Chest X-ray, PA view. Patient: 59 years old, sex M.
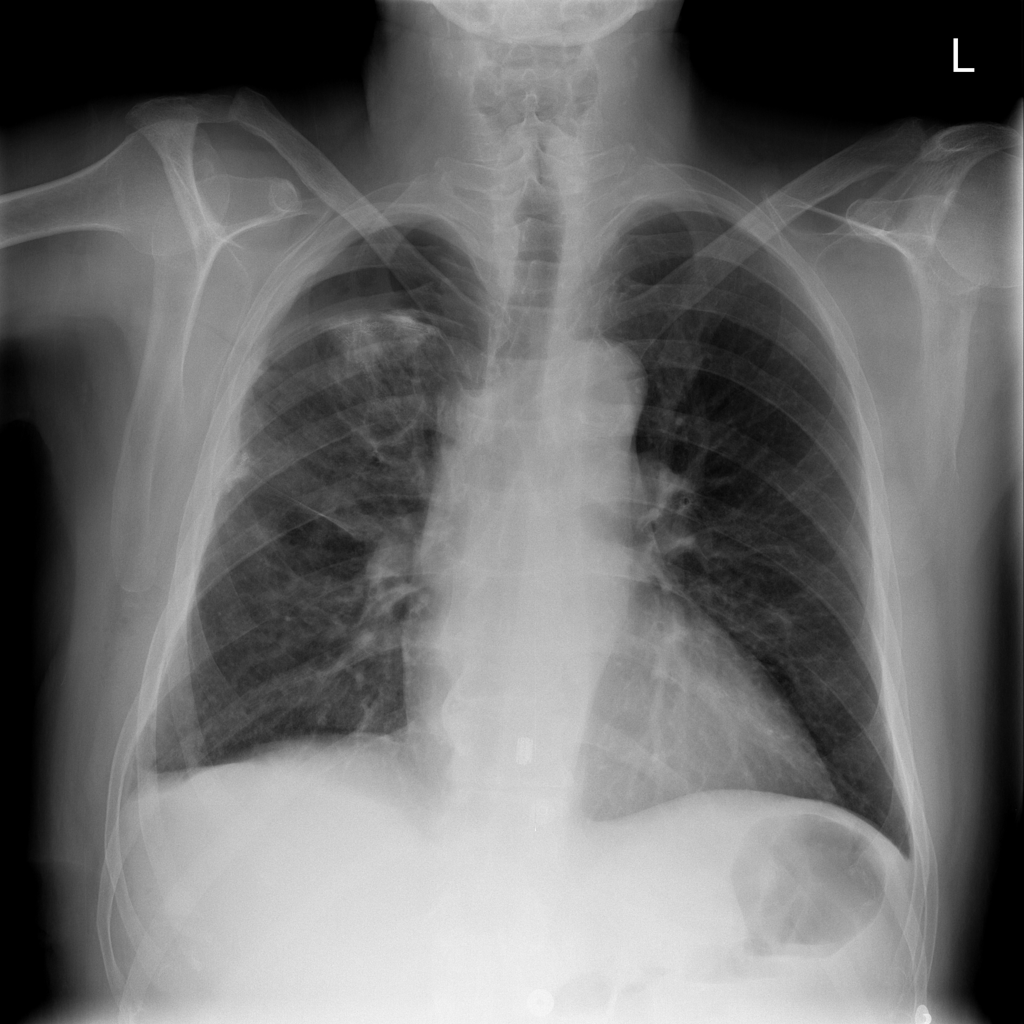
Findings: Fibrosis, Pleural_Thickening, Pneumothorax